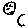
Label: moon